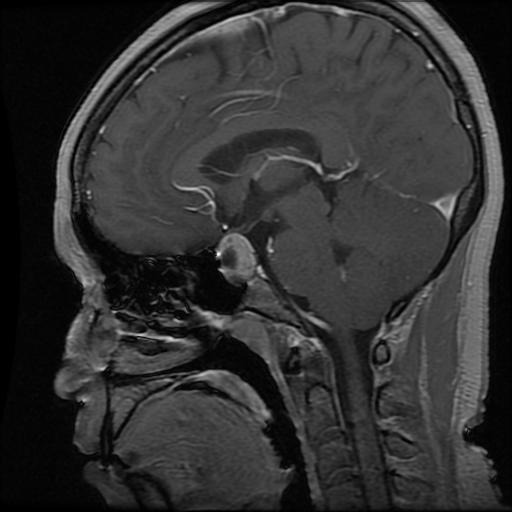
Label: pituitary